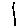
Label: line